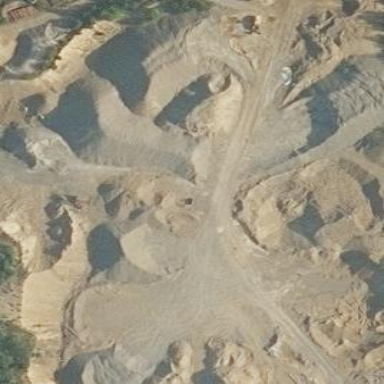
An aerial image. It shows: Quarry area.